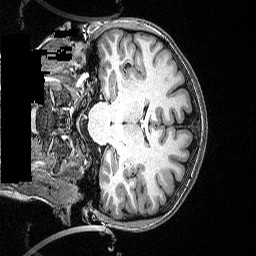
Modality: T1w
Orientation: coronal
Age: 28
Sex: female
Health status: healthy
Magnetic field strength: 3 T
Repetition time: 2.53 s
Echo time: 0.00331 s